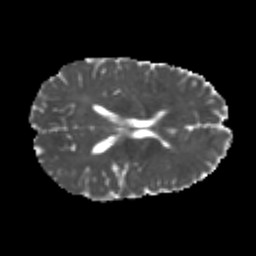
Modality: MD
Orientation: axial
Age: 24
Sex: male
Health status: healthy
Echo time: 0.074 s